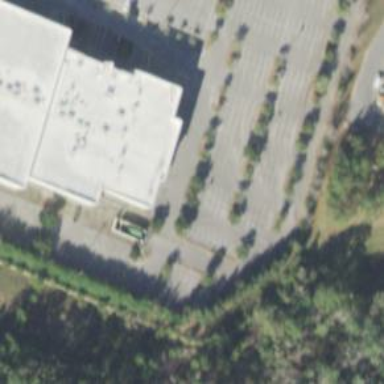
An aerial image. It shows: Parking space.